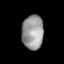
Tissue: skin
Cell type: Epithelial cells
Senescence score: 0.1403
Nuclear area (px): 726
Mean DAPI intensity: 152.792